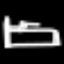
Label: bed